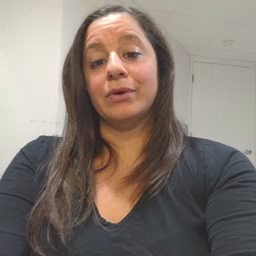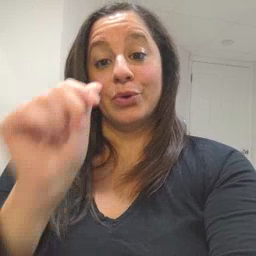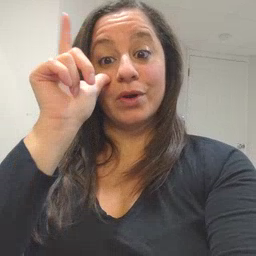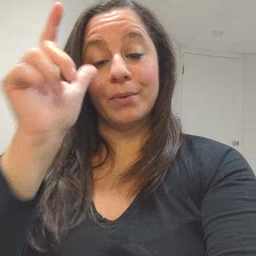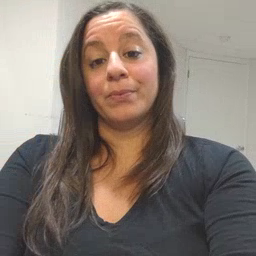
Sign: wake